Aerial crown-view tile of a tropical tree (Barro Colorado Island, Panama), acquired 20241112:
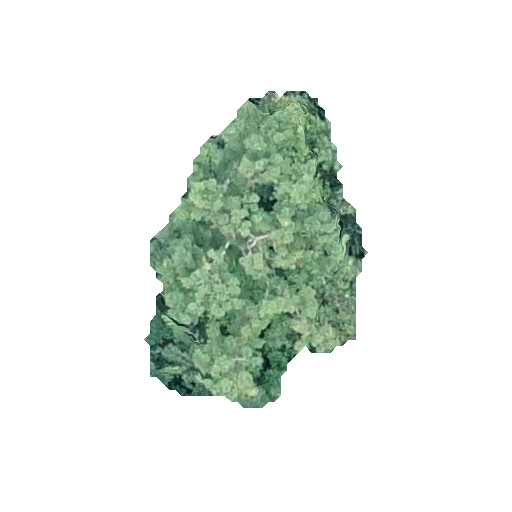
Species: Lonchocarpus heptaphyllus
GBIF accepted scientific name: Lonchocarpus heptaphyllus
Crown area: 75.345 m²